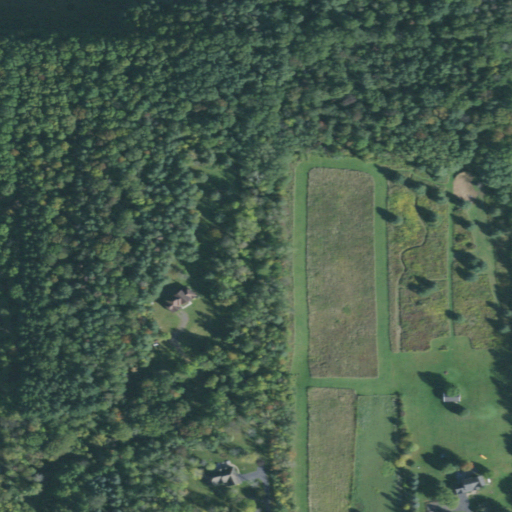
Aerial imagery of mountain in New York named Kuttruff Hill containing pasture, deciduous forest, mixed forest, evergreen forest, cultivated crops, and open development